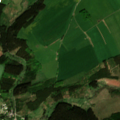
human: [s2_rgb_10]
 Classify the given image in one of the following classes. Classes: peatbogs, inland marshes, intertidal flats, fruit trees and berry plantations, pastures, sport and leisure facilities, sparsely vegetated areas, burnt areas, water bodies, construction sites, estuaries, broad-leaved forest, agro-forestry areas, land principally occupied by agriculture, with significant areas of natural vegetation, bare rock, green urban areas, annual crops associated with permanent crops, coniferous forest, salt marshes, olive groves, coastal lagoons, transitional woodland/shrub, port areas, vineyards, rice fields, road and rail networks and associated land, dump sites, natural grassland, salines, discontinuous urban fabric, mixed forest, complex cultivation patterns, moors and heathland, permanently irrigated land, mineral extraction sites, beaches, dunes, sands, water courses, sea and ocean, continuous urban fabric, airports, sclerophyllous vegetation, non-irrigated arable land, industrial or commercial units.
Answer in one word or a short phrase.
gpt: pastures, complex cultivation patterns, coniferous forest, mixed forest